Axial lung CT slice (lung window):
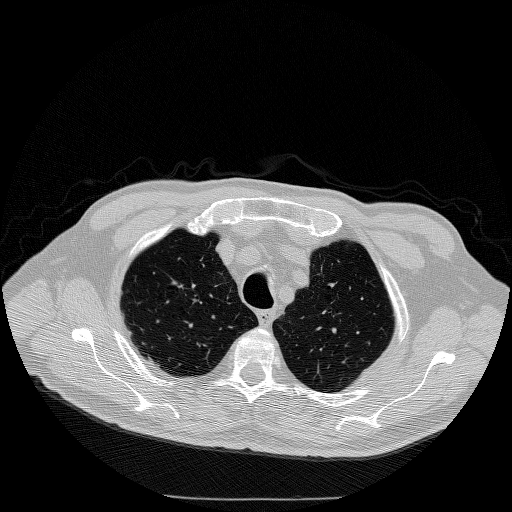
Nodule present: no